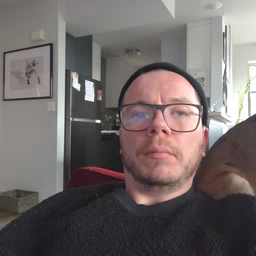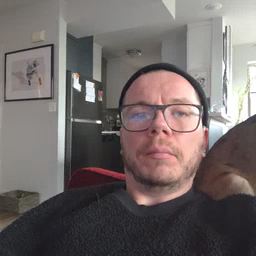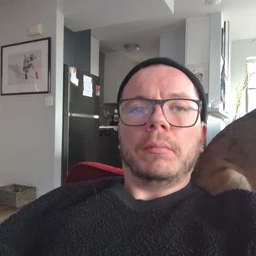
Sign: on